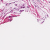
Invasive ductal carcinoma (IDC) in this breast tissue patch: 0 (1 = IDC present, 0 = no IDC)